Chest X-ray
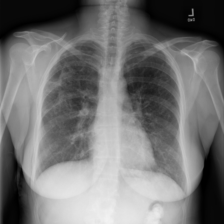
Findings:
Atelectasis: negative
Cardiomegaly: negative
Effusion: negative
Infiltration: negative
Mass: negative
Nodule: negative
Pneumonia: negative
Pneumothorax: negative
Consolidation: negative
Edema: negative
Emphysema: negative
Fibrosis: negative
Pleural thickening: positive
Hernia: negative